Question: I have the need to make a control that allows for multi directional scrolling, but only for specific elements within the scollviewer.
Something like this:

The control is split into 4 parts.
Top left is a static header, it will not move when scrolling.
Bottom left works like a listbox, only scrolls up and down.
Bottom right can scroll in all directions but needs to be in sync with the scrolling of the bottom left area.
Top right is the header for the content in the bottom right, and must be in sync as well.
There is an app on the Windows Store now called Project Timeline, and it appears they have done this with 1 ScrollViewer, but im not entirely sure how.
I've implemented a solution with 2 scrollviewers, but between the 2 scrollviewers there is scroll tearing on slower devices, and this is unacceptable.
Anyone have any ideas how this can be done with 1 scrollviewer?
PS, I'm looking for a XAML solution, not a WinJS solution.
Thanks.
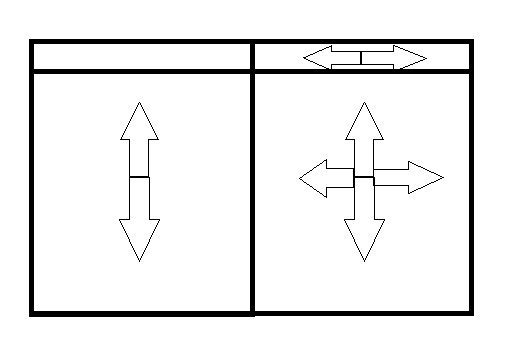
Answer: Looking for days, didnt find anything, then as soon as I post this question i figure it out... typical right?
This is accomplished with:
'''
ScrollViewer.TopLeftHeader
ScrollViewer.TopHeader
ScrollViewer.LeftHeader
'''
<URL>